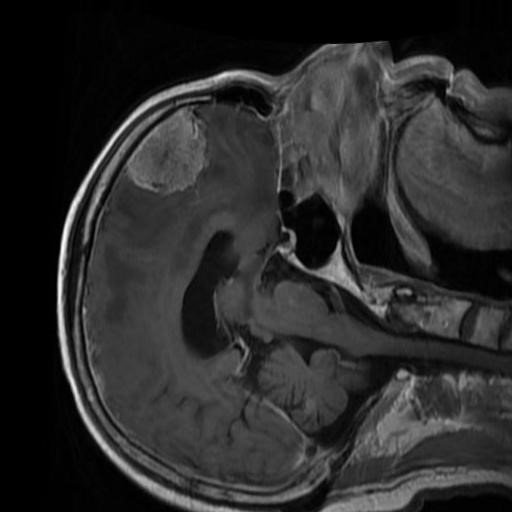
Label: brain_menin